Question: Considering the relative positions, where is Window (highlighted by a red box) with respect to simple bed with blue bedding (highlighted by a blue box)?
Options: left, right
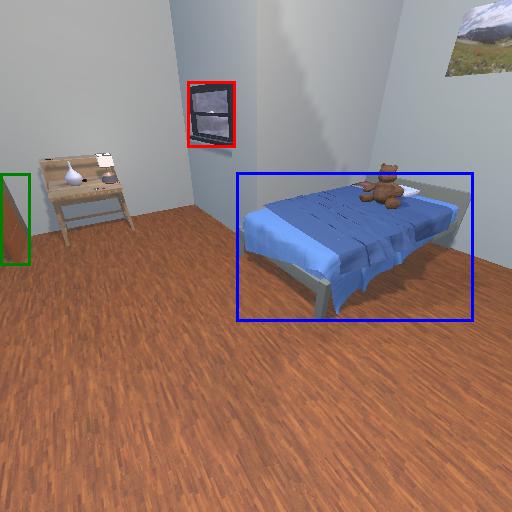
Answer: left